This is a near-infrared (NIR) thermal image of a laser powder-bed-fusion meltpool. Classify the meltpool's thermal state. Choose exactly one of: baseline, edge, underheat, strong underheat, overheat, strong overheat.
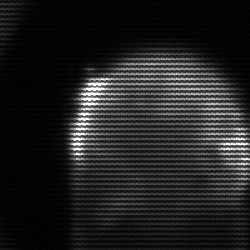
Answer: edge